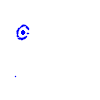
Particle: kaon